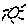
Label: sun